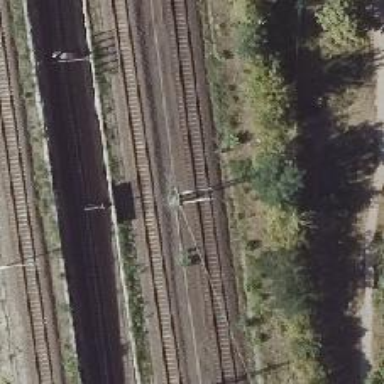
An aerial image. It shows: Railway signal.